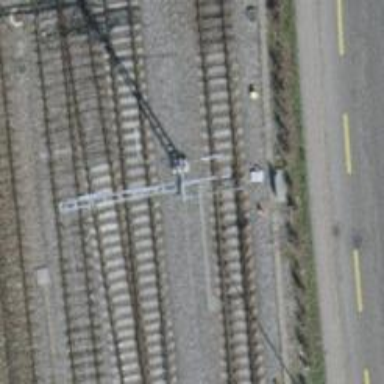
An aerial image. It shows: Single railway track with electrified contact line.